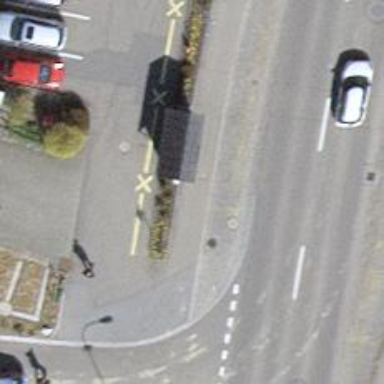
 serving as platform for public transportation."